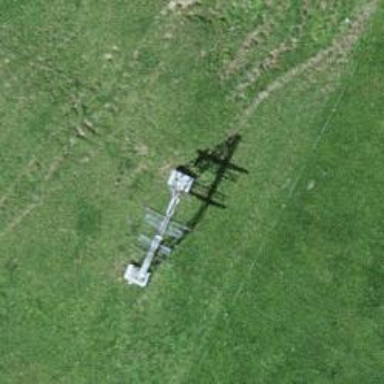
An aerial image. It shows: Pylon used for aerialway.